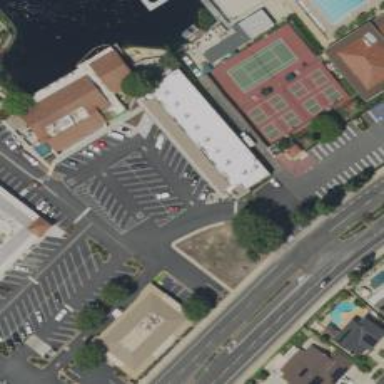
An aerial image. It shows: Retail building.